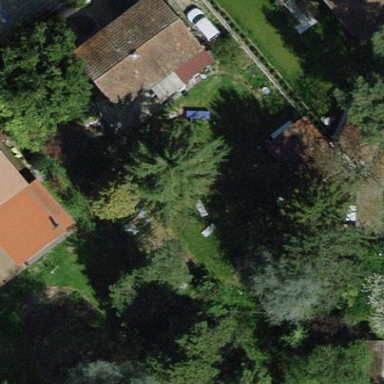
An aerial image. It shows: Garden enclosed by fence.